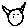
Label: cat